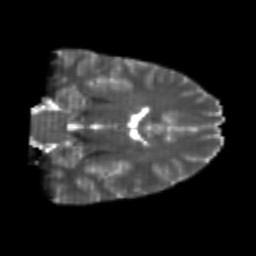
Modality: T2w
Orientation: coronal
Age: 20
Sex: male
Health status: healthy
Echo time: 0.074 s